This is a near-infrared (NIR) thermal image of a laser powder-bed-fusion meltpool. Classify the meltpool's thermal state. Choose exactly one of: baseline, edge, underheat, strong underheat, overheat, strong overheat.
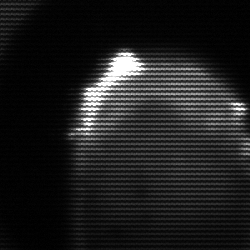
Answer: edge